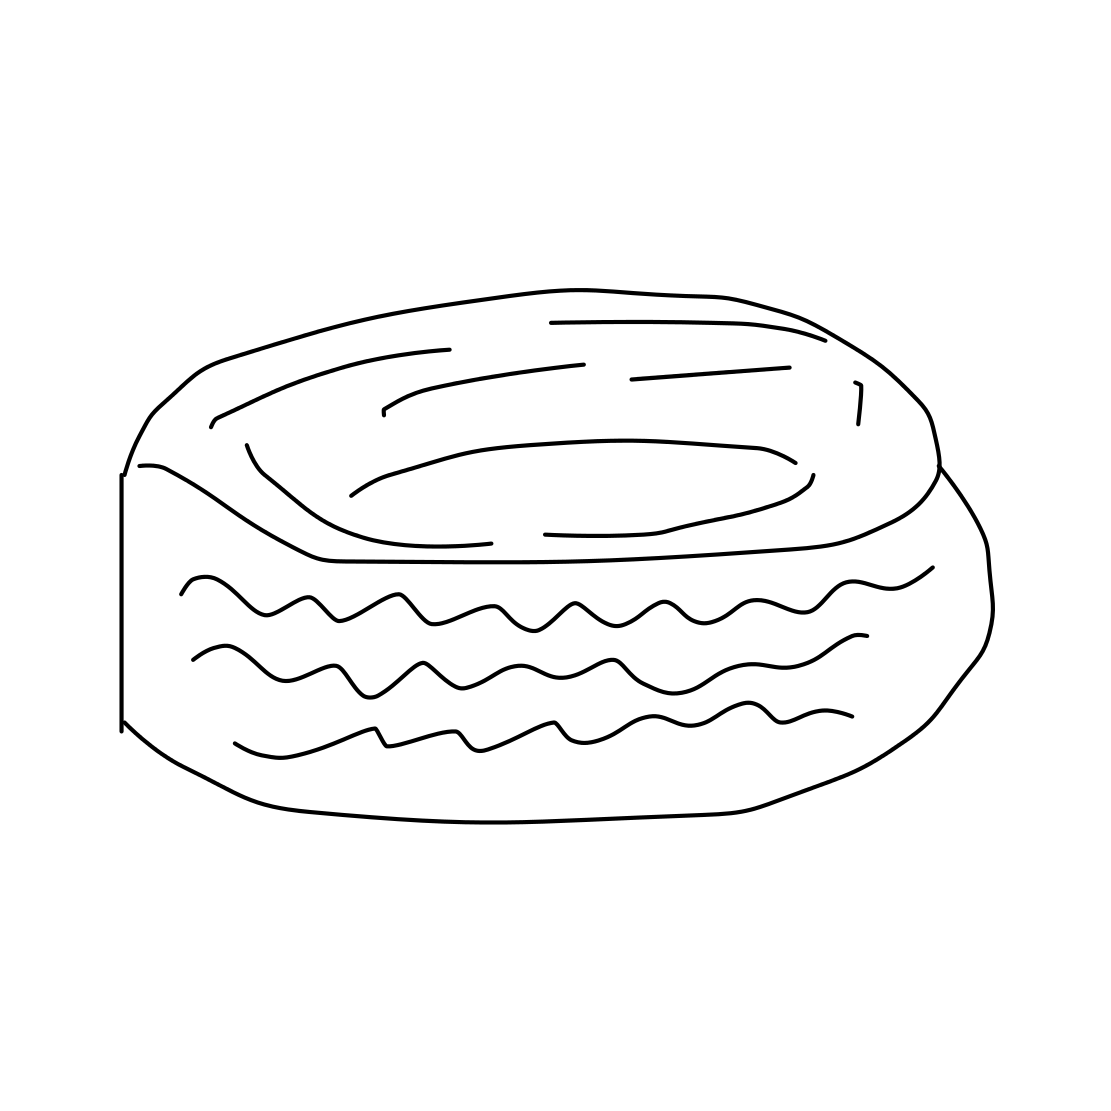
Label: tire